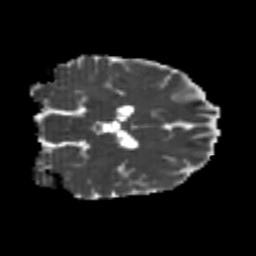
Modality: MD
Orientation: coronal
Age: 23
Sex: female
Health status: healthy
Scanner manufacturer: philips
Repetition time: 7.386 s
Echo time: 0.08599 s